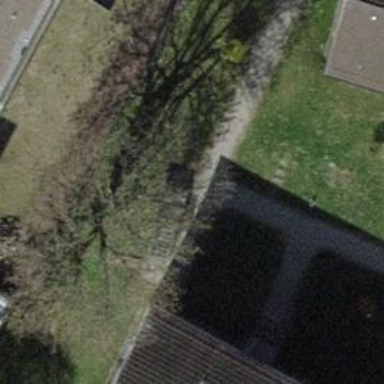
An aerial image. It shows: Brown bench in the vicinity.